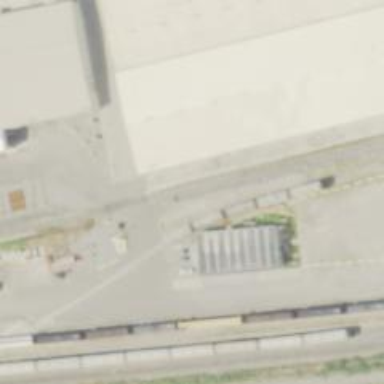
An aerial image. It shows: Loading ramp for railways.